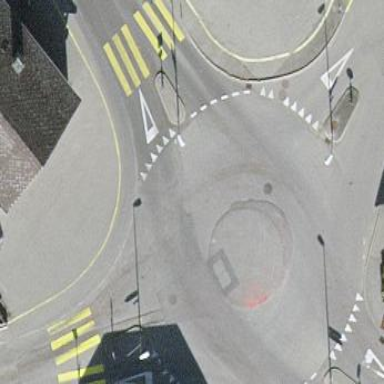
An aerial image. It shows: Secondary road leading to roundabout.